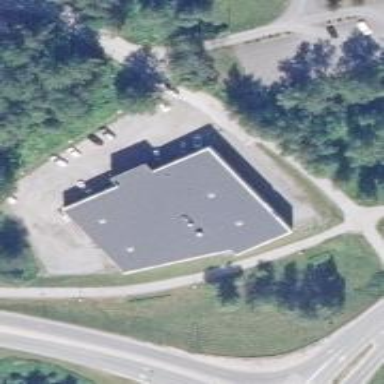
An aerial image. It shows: Sports centre building.